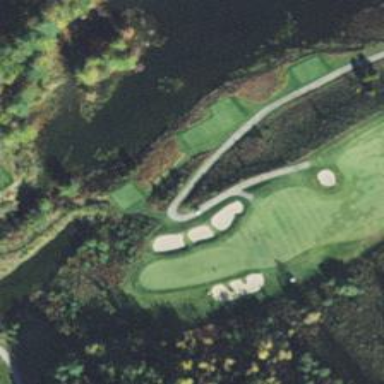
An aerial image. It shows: Path for both road and golf.